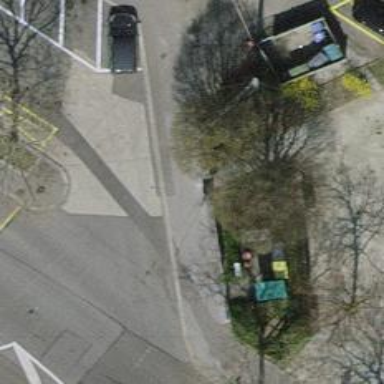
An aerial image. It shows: Footway surfaced with paving stones.